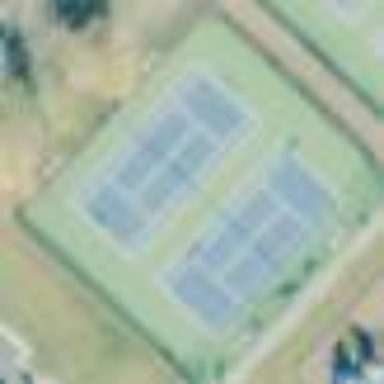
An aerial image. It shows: Public park with sports center for tennis.